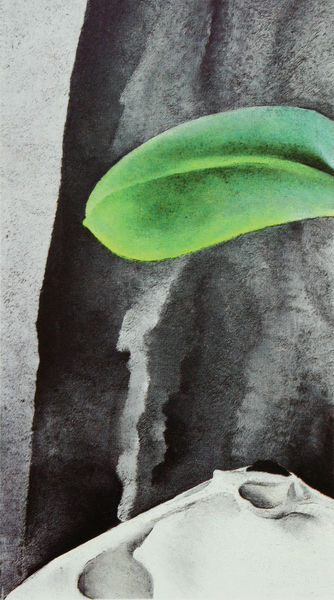
Titel: Shell and Old Shingle III
Künstler: Georgia O'Keeffe
Schlagwörter: baum, weiß, gelb, grün, ausschnitt, grau, schwarz, zeichnung, schnee, wand, vorhang, kalt, natur, blatt, helldunkel, abstrakt, formen, rauh, tau, detail, glatt, knochen, druck, schwarz weiss, flora, rinde, weich, borke, o´keeffe, schmelzend, goldenner schnitt